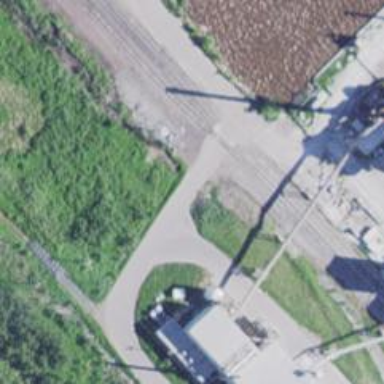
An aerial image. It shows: Railway level crossing.